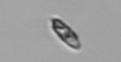
Label: pennate